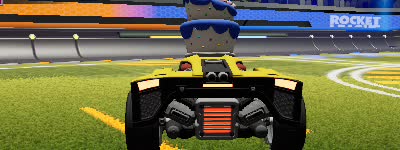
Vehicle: breakout